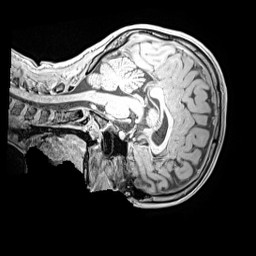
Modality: MP2RAGE
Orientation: sagittal
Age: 12
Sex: male
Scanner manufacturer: siemens
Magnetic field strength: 3 T
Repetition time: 4 s
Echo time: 0.00299 s